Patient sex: M
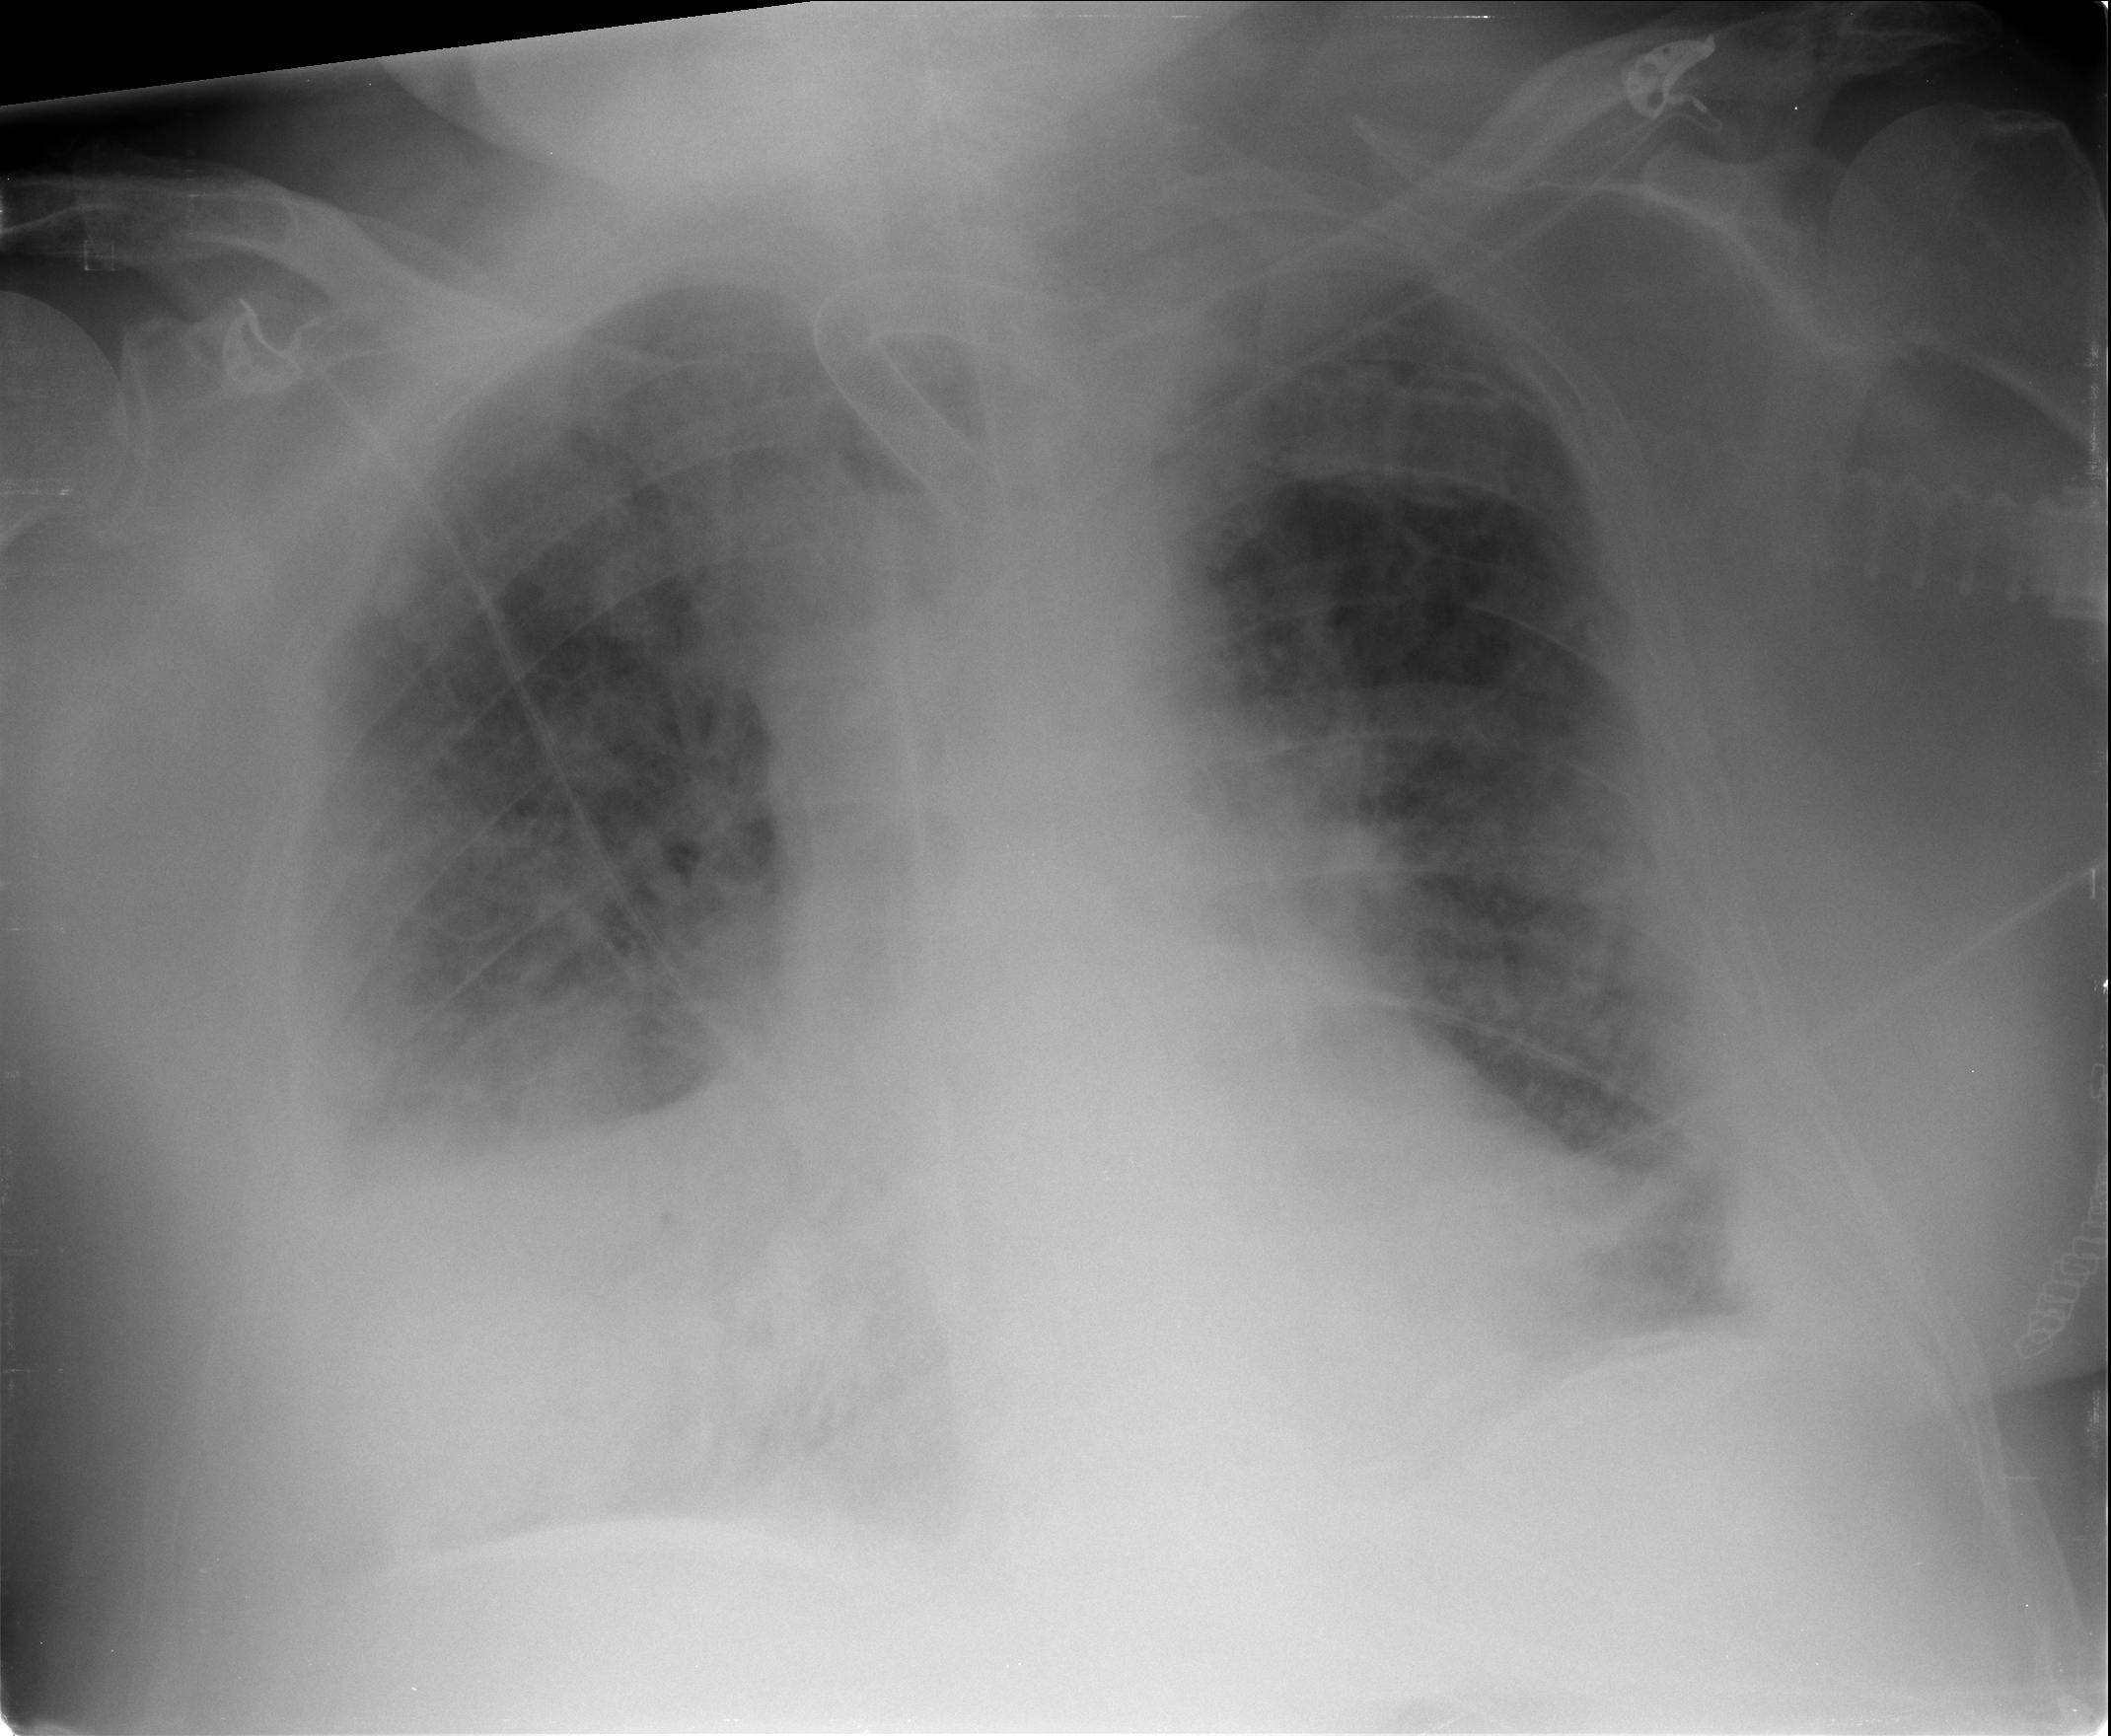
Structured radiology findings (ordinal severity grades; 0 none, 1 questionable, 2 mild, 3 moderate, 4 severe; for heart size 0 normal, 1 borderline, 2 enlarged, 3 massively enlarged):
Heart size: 0
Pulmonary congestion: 2
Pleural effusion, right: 3
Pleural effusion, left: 2
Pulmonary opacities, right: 3
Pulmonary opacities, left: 2
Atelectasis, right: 4
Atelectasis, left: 2